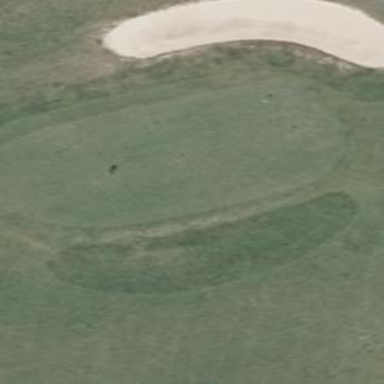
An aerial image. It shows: Golf tee.